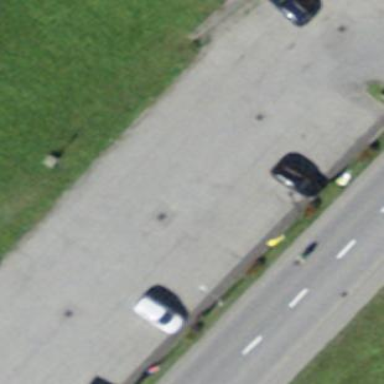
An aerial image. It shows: Parking area.